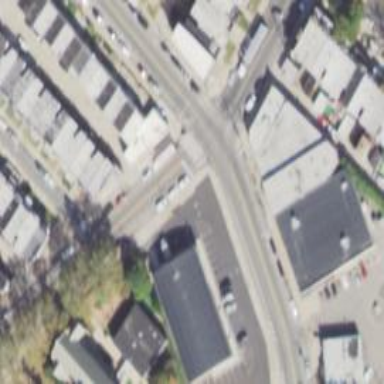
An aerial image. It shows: Alley classified as service road.